На рисунке изображено сечение длинной прямой катушки (соленоида), радиус витков которой $r=10~см$. Число витков катушки на 1 метр длины $n=500~м^{-1}$. По виткам катушки протекает постоянный ток $I=1.0~А$ (по часовой стрелке).  Через зазор между витками в точке $A$ в катушку влетает заряженная частица, ускоренная разностью потенциалов $U=10^{3}~В$. Скорость частицы в точке $A$ направлена вдоль радиуса соленоида. Частица движется внутри соленоида в плоскости, перпендикулярной его оси, и вылетает из соленоида в точке $C$, расположенной под углом $\alpha=60^{\circ}$ к первоначальному направлению. Определите:
Знак заряда частицы.
Радиус кривизны траектории частицы внутри соленоида.
Удельный заряд частицы (то есть отношение модуля заряда частицы к её массе). Магнитная постоянная $\mu_{0}=4 \pi \cdot 10^{-7}$ (единиц СИ).
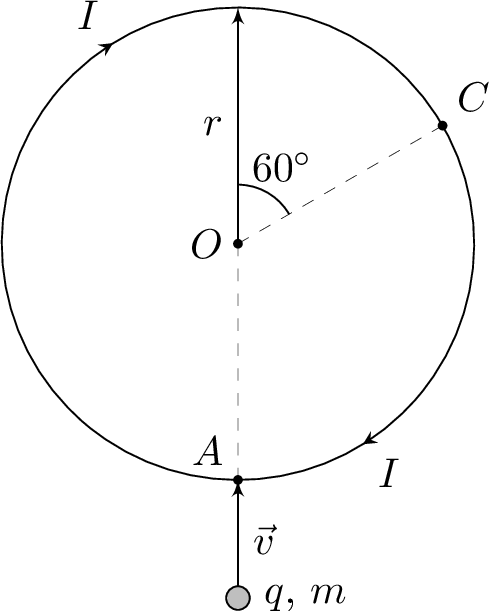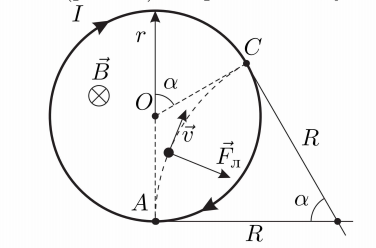
Знак заряда частицы.
Решение: Магнитная индукция $B$ в соленоиде определяется соотношением $$ B=\mu_{0} I \cdot n=4 \pi \cdot 10^{-7} \cdot 1 \cdot 500=6.28 \cdot 10^{-4}~Тл. $$ Направление вектора индукции можно найти по правилу буравчика. В данном случае вектор $\vec{B}$ направлен перпендикулярно плоскости рисунка от читателя. На движущуюся заряженную частицу в магнитном поле действует сила Лоренца, направление которой можно найти по правилу левой руки. Так как частица отклоняется вправо, её заряд $q<0$.
Ответ: Заряд $q<0$.

Радиус кривизны траектории частицы внутри соленоида.
Решение: В однородном магнитном поле заряженная частица движется по дуге окружности (см. рисунок).  При этом модуль вектора скорости остаётся неизменным: $$ \frac{m v^{2}}{R}=|q| v B, \quad \text { или } \quad R=R_{кривизны}=\frac{m v}{|q| B} . $$ Радиус кривизны можно определить из геометрических соображений. Точки $A$ и $C$ находятся на пересечении двух окружностей радиусов $r$ и $R$. Из соображений симметрии следует, что в точке $C$, так же как и в точке $A$, вектор скорости частицы будет направлен вдоль радиуса витков катушки. Отсюда следует, что центр окружности, по которой движется частица (центр кривизны траектории), лежит на пересечении касательных в точках $A$ и $C$. Из геометрических соображений (см. рисунок выше): $$ 2 R \sin \frac{\alpha}{2}=|A C|=2 r \sin \frac{\pi-\alpha}{2}, $$ откуда получаем $R=r \operatorname{ctg} \frac{\alpha}{2}=\sqrt{3} r=17.3~см$.
Ответ: $R=r \operatorname{ctg} \frac{\alpha}{2}=17.3~см$.

Удельный заряд частицы (то есть отношение модуля заряда частицы к её массе).
Решение: Модуль скорости $v$ частицы определим из закона сохранения энергии: $$ \frac{m v^{2}}{2}=|q| U ; \quad v^{2}=\frac{2|q| U}{m}=\left(\frac{|q|}{m}\right)^{2} R^{2} B^{2} . $$ мы также воспользовались уравнением для $R$ из предыдущего пункта. Отсюда $$ \frac{|q|}{m}=\frac{2 U}{R^{2} B^{2}}=\frac{2 \cdot 10^{3}}{(17.3)^{2} \cdot 10^{-4} \cdot(6.28)^{2} \cdot 10^{-8}} \approx 1.7 \cdot 10^{11}~\frac{Kл}{кг} . $$ Примечание. Для электрона $\frac{e}{m}=1.76 \cdot 10^{11}~\frac{Кл}{кг}$.
Ответ: $$ \frac{|q|}{m}=\frac{2 U}{R^{2} B^{2}}\approx 1.7 \cdot 10^{11}~\frac{Kл}{кг} . $$
Темы:
T, Механика, Динамика, Всероссийские, Движение в магнитном поле, Движение по окружности